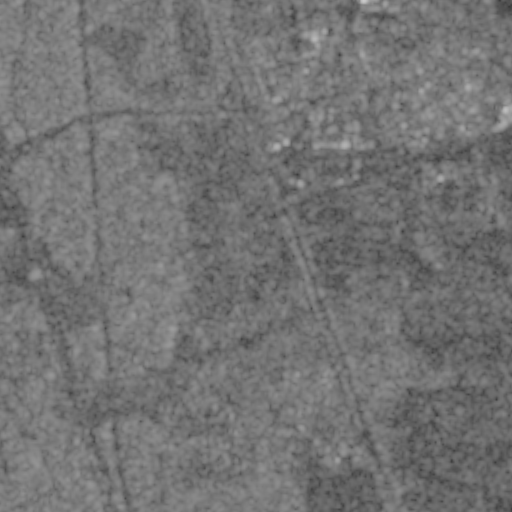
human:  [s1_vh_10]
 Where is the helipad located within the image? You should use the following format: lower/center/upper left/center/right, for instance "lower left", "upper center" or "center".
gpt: The helipad is located in the upper right of the image.
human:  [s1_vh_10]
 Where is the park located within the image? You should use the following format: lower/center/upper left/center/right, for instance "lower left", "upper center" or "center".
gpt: The park is located in the upper right of the image.
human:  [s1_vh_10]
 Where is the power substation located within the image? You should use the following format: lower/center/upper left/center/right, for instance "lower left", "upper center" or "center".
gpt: The power substation is located in the upper center of the image.
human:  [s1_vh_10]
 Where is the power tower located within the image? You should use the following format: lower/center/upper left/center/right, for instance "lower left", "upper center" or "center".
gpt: There is no power tower in the image.

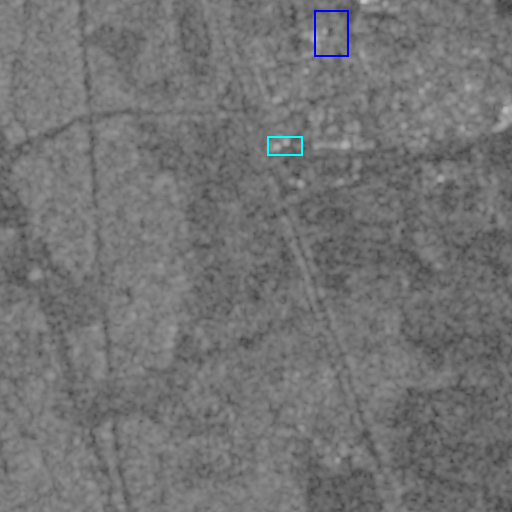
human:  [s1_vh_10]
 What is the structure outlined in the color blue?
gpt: The structure outlined in blue is a park.
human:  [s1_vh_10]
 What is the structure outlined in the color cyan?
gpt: The structure outlined in cyan is a parking lot.
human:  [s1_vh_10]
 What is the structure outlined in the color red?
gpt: There is no red outline.